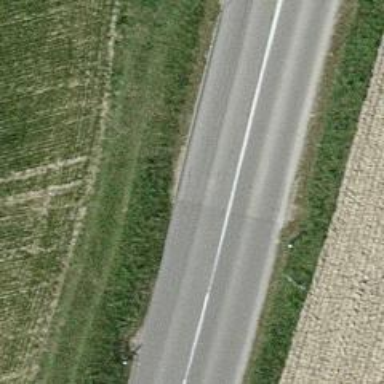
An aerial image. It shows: Secondary road with asphalt surface.